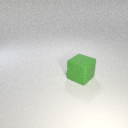
large green rubber cube